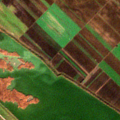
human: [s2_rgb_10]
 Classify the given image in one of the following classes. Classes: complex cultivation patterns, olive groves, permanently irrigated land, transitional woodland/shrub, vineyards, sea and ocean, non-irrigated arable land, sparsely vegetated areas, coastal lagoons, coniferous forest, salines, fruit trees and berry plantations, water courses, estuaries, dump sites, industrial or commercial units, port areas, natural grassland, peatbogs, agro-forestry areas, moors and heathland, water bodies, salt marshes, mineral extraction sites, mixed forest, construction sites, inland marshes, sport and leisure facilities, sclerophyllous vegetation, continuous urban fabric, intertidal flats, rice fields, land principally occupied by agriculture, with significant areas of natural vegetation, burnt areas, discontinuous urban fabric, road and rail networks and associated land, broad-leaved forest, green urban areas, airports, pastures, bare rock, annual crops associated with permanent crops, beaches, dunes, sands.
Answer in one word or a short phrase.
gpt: non-irrigated arable land, pastures, complex cultivation patterns, water bodies